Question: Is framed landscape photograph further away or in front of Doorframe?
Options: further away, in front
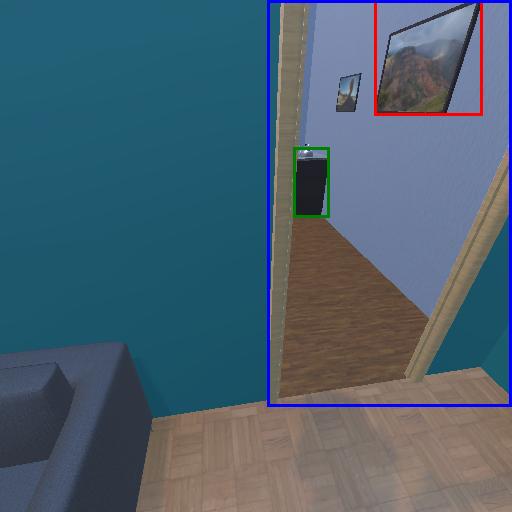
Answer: further away